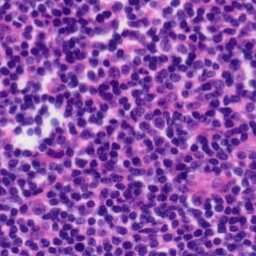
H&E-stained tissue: Tonsil